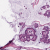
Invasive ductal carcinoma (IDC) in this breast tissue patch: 1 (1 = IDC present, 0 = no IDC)